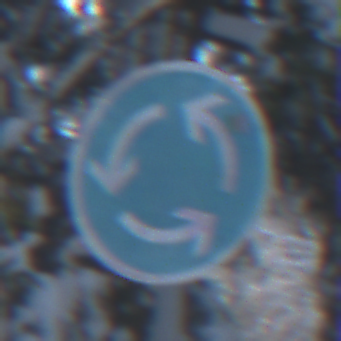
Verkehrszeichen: Kreisverkehr
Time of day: MorningAfternoon
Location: Outdoor (Nature)
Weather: Clear
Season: Winter
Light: Natural